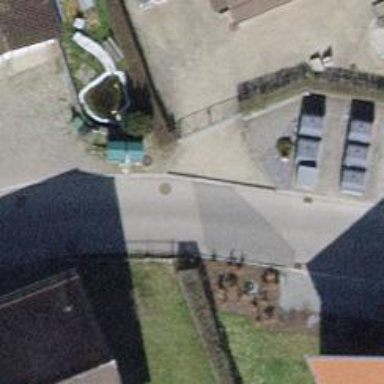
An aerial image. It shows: Recycling container for recycling.